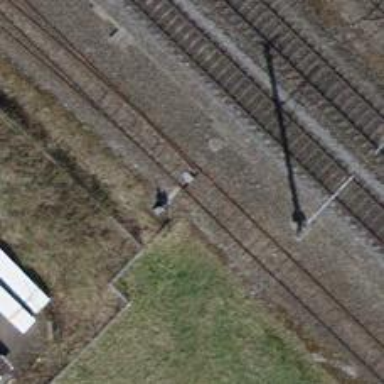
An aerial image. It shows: Railway switch.